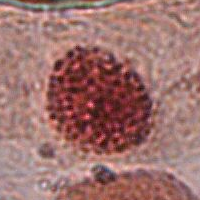
Label: prophase